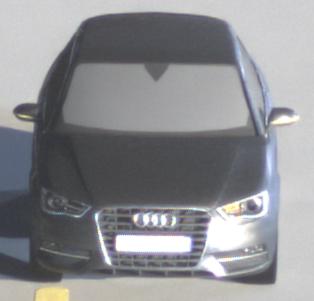
Make: Audi
Model: A3 1.2 TFSI
Detailed model: A3 (8V)
Model produced from: 2013/02
Model produced until: 2014/05
Doors: 3
Color: gray
Road condition: dry road
Daytime: night
Contrast: high contrast